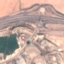
Land use / land cover class: Highway